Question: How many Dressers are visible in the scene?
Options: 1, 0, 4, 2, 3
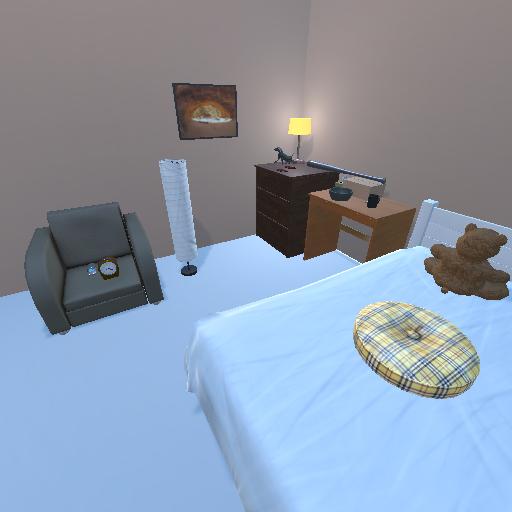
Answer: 1